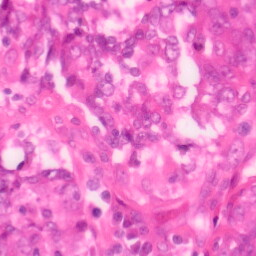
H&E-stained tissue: Colon